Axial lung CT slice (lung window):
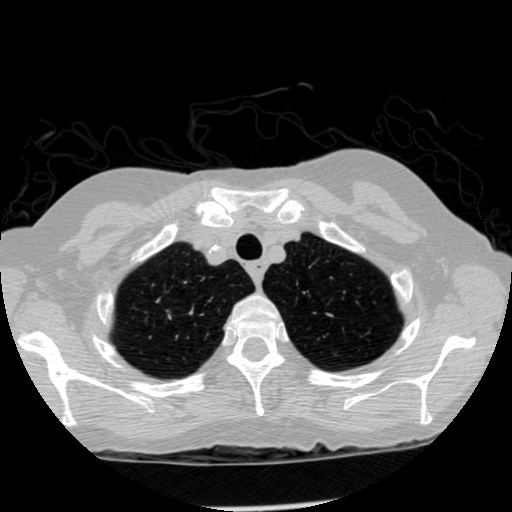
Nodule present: no